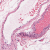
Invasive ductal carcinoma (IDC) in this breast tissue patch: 0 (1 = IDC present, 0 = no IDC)